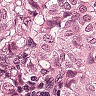
Metastatic tissue present: yes